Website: apple-inc
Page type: customer-info-address
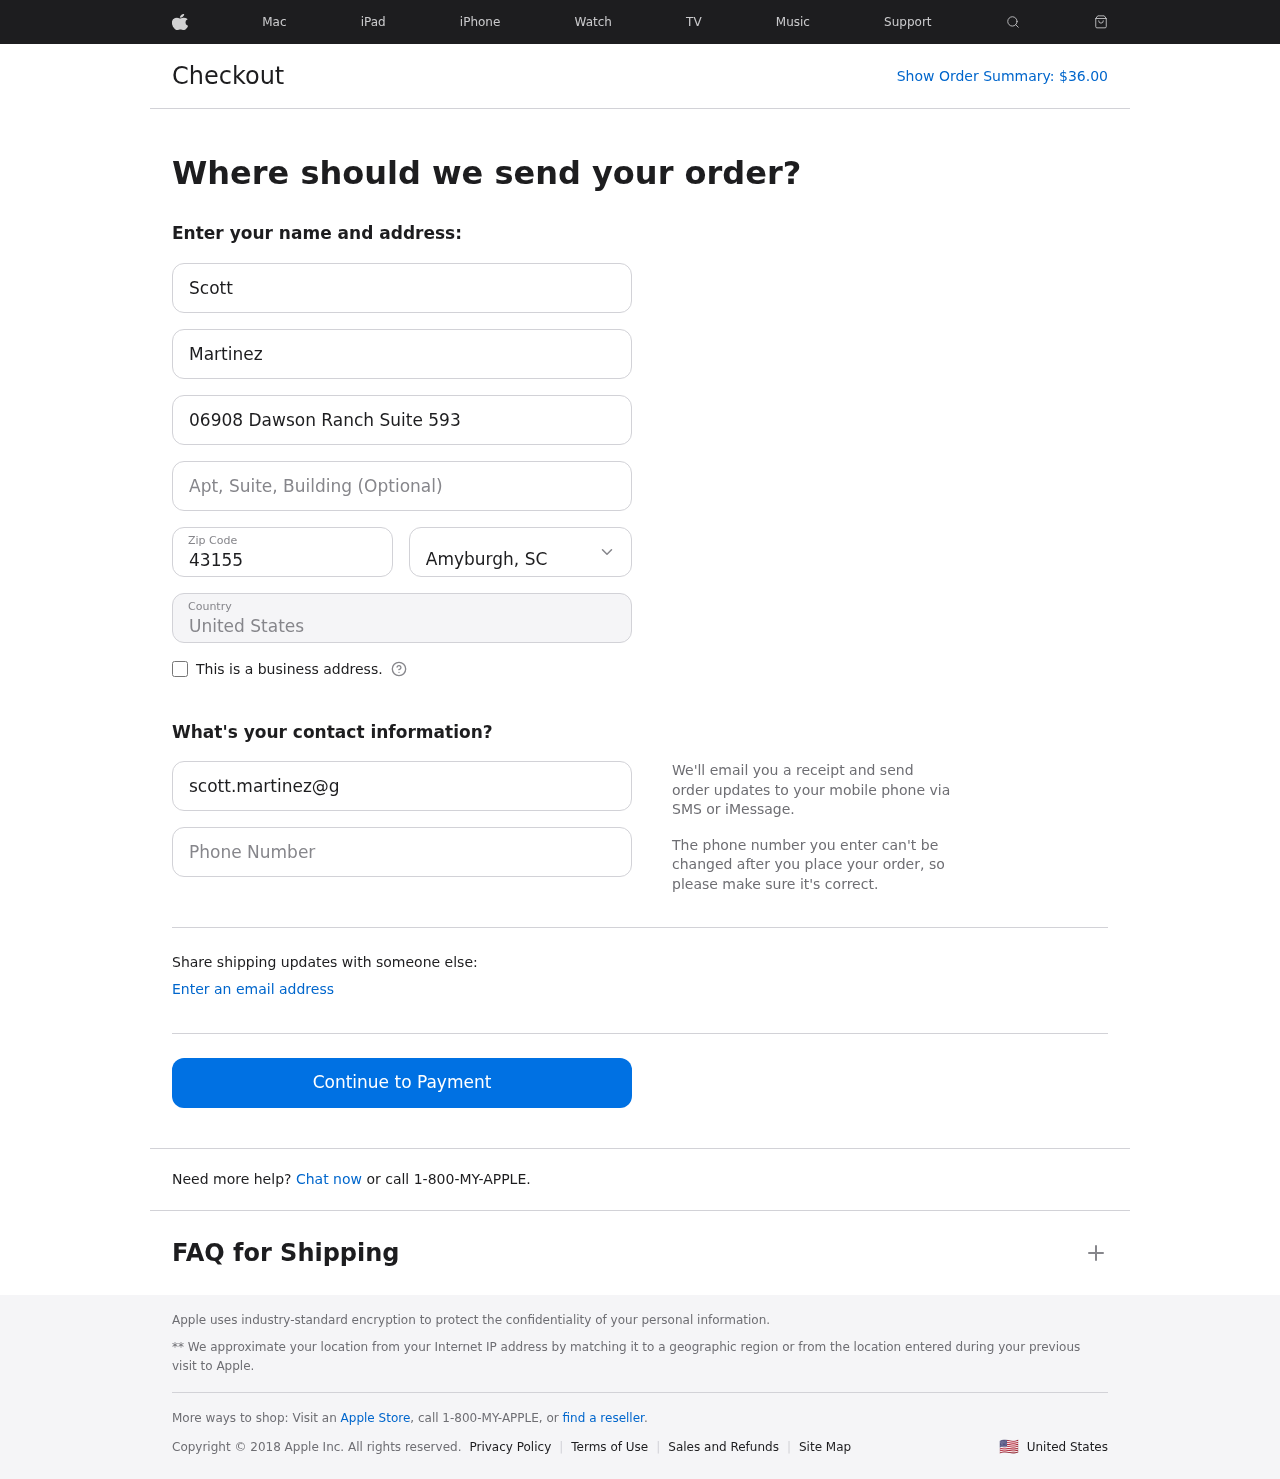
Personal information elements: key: PII_CITY_STATE
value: Amyburgh, SC
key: PII_COUNTRY
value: United States
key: PII_EMAIL
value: scott.martinez@gmail.com
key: PII_FIRSTNAME
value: Scott
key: PII_LASTNAME
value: Martinez
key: PII_PHONE
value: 4858826904
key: PII_POSTCODE
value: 43155
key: PII_STREET
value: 06908 Dawson Ranch Suite 593
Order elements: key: ORDER_TOTAL
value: $36.00